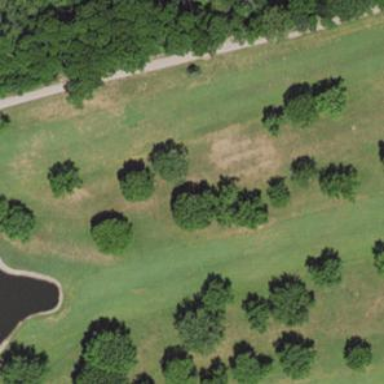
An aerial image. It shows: Grassy area designated as golf fairway.